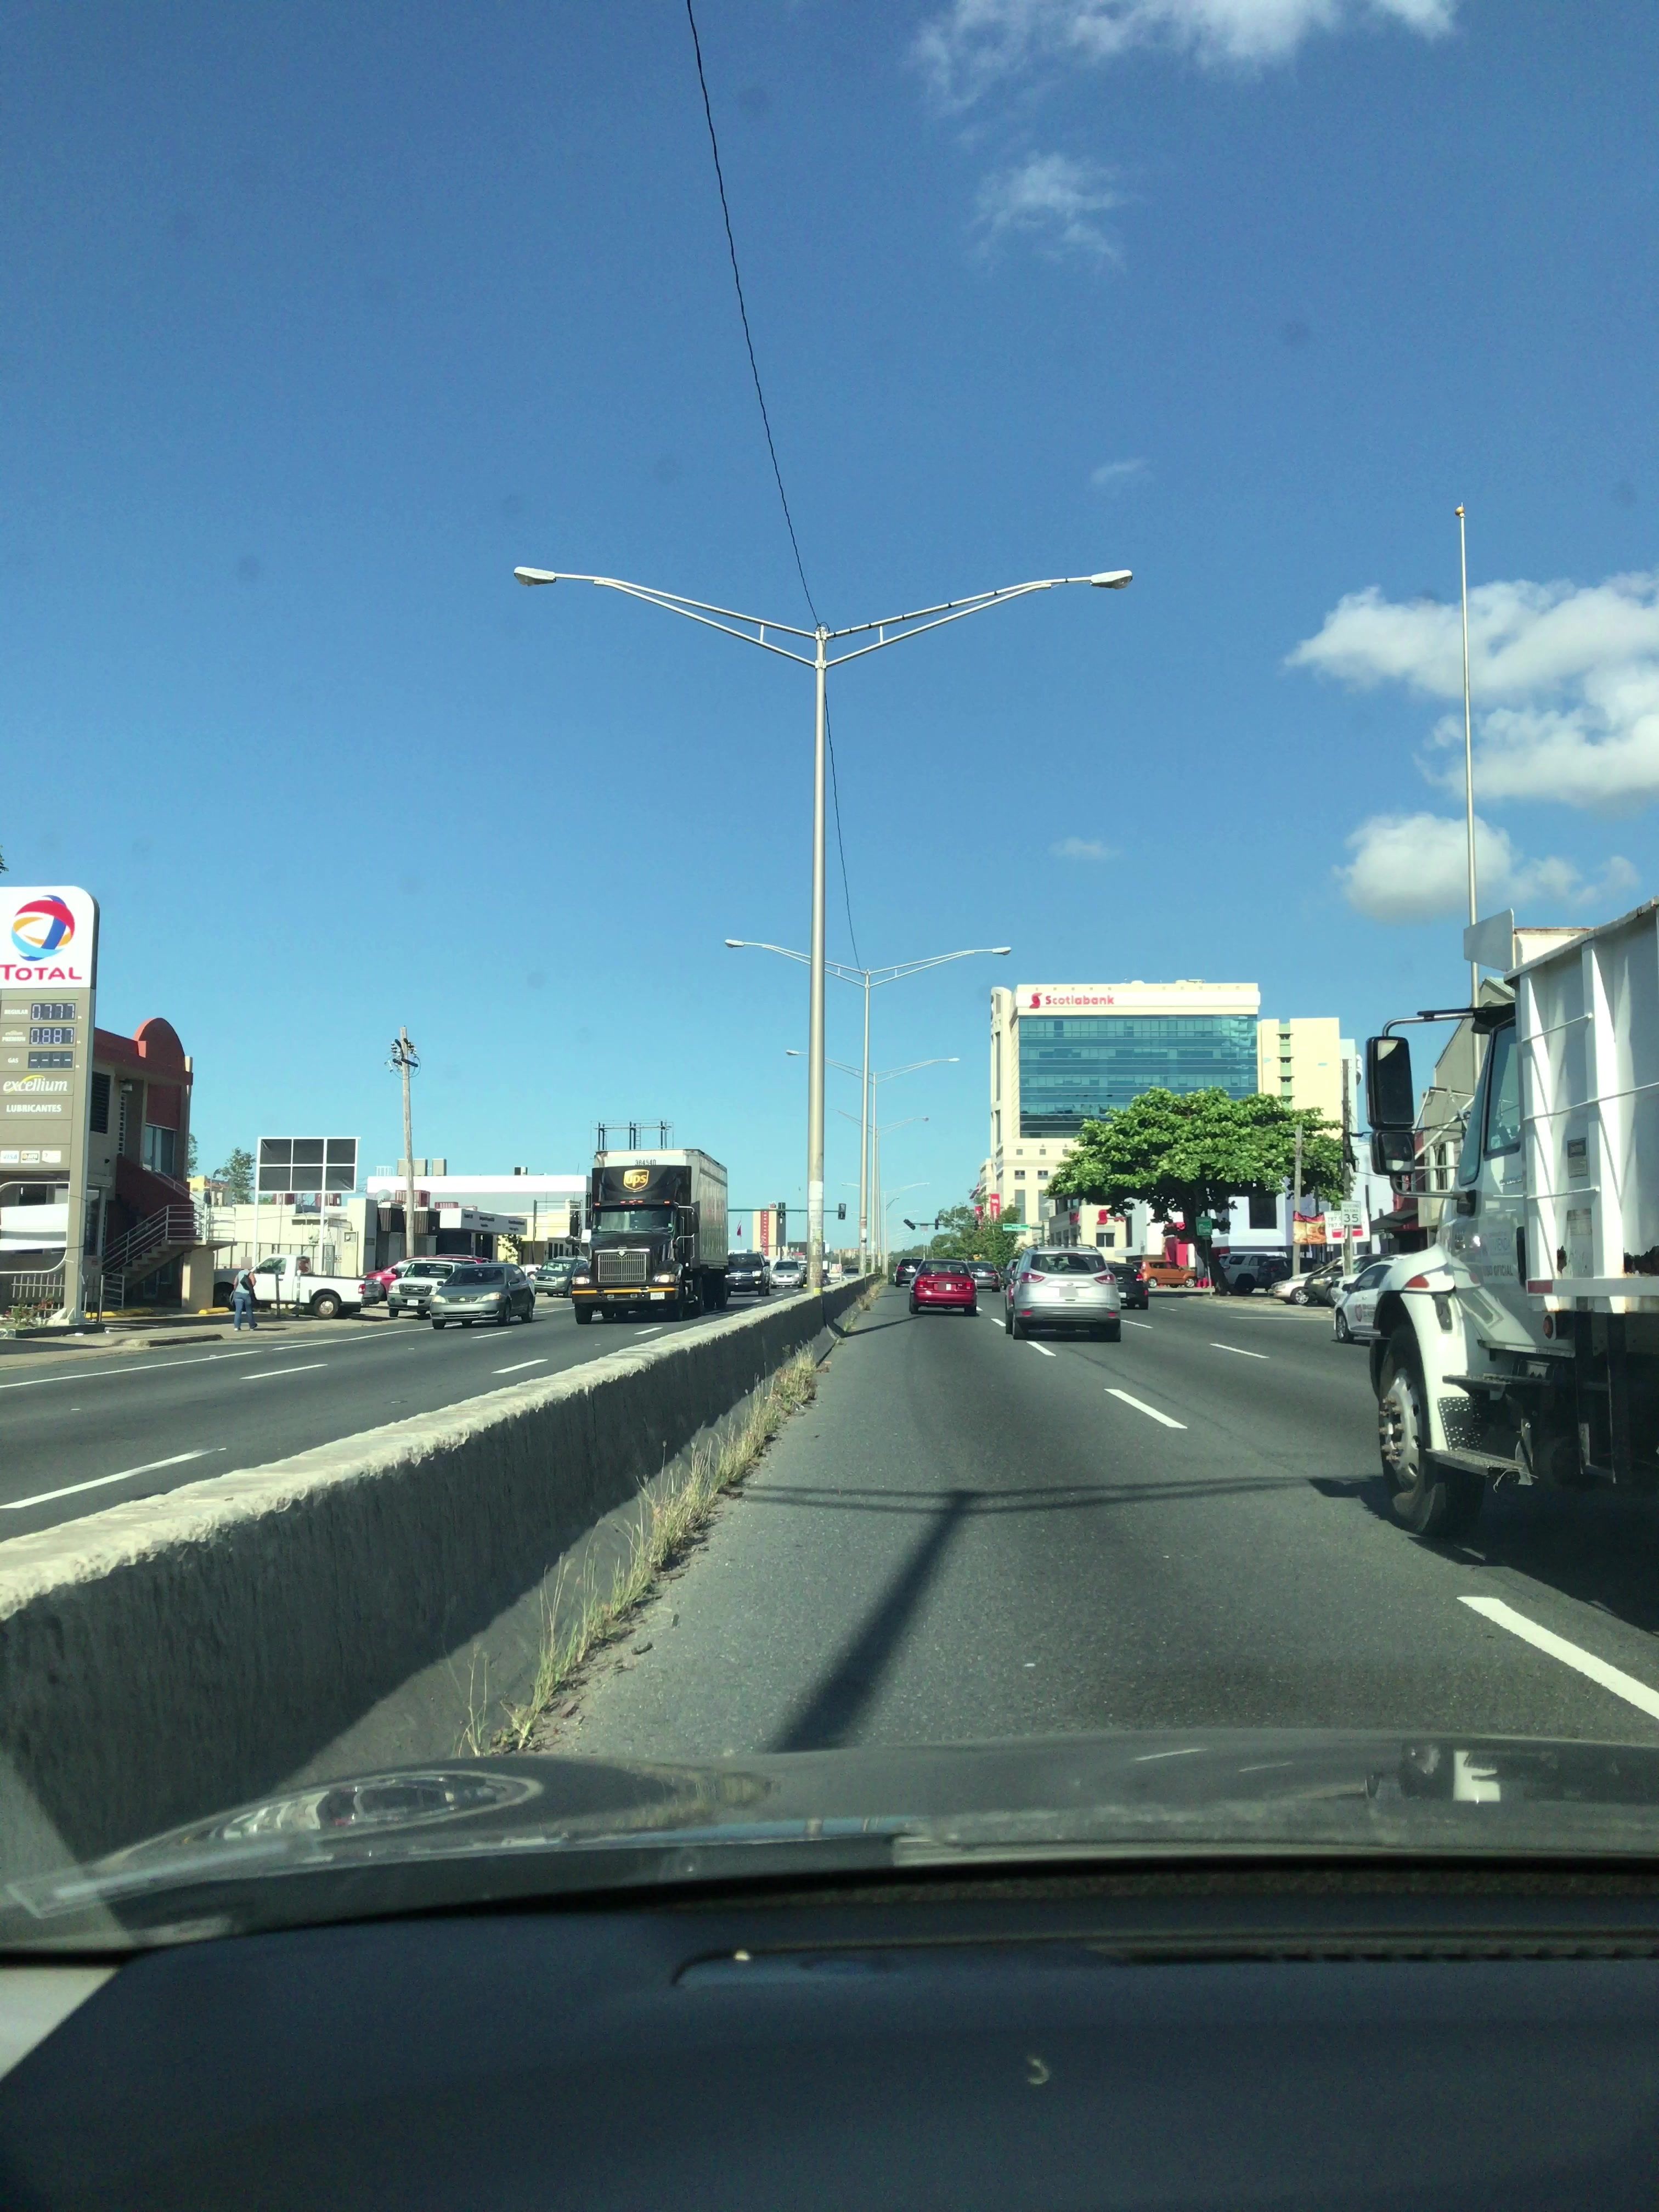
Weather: clear
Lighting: day
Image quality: good
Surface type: driving surface
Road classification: trunk, motorway
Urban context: urban centre
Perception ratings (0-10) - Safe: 1.64, Lively: 3.32, Beautiful: 0.64, Boring: 6.39, Depressing: 8.83, Wealthy: 2.87